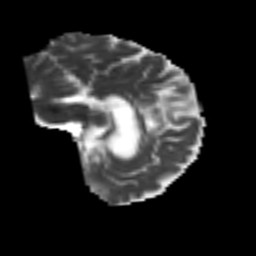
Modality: MD
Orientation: sagittal
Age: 48
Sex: male
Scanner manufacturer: siemens
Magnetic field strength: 3 T
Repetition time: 4.999 s
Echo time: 0.07946 s